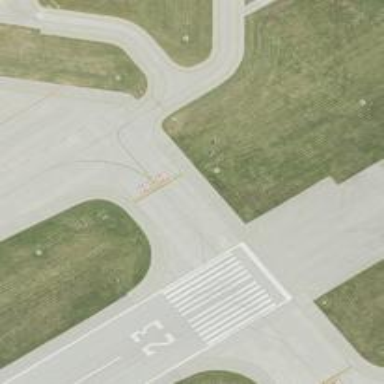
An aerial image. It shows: View of taxiway at the airport.